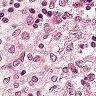
Metastatic tissue present: no